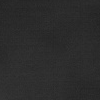
Atmospheric dust classification: dusty